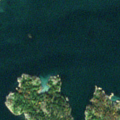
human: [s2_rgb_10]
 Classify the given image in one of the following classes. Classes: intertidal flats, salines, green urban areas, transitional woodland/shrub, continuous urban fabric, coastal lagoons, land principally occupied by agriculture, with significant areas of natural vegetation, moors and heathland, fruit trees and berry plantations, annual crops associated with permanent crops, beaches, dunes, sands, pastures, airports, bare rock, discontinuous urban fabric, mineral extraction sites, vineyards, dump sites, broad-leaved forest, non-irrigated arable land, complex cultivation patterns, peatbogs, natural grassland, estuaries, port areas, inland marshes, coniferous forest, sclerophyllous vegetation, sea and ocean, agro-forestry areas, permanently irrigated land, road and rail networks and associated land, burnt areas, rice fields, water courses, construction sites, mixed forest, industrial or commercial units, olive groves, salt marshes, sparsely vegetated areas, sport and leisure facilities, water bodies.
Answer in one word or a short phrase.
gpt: mixed forest, bare rock, sea and ocean